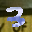
Label: 3